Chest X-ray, AP view. Patient: 47 years old, sex M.
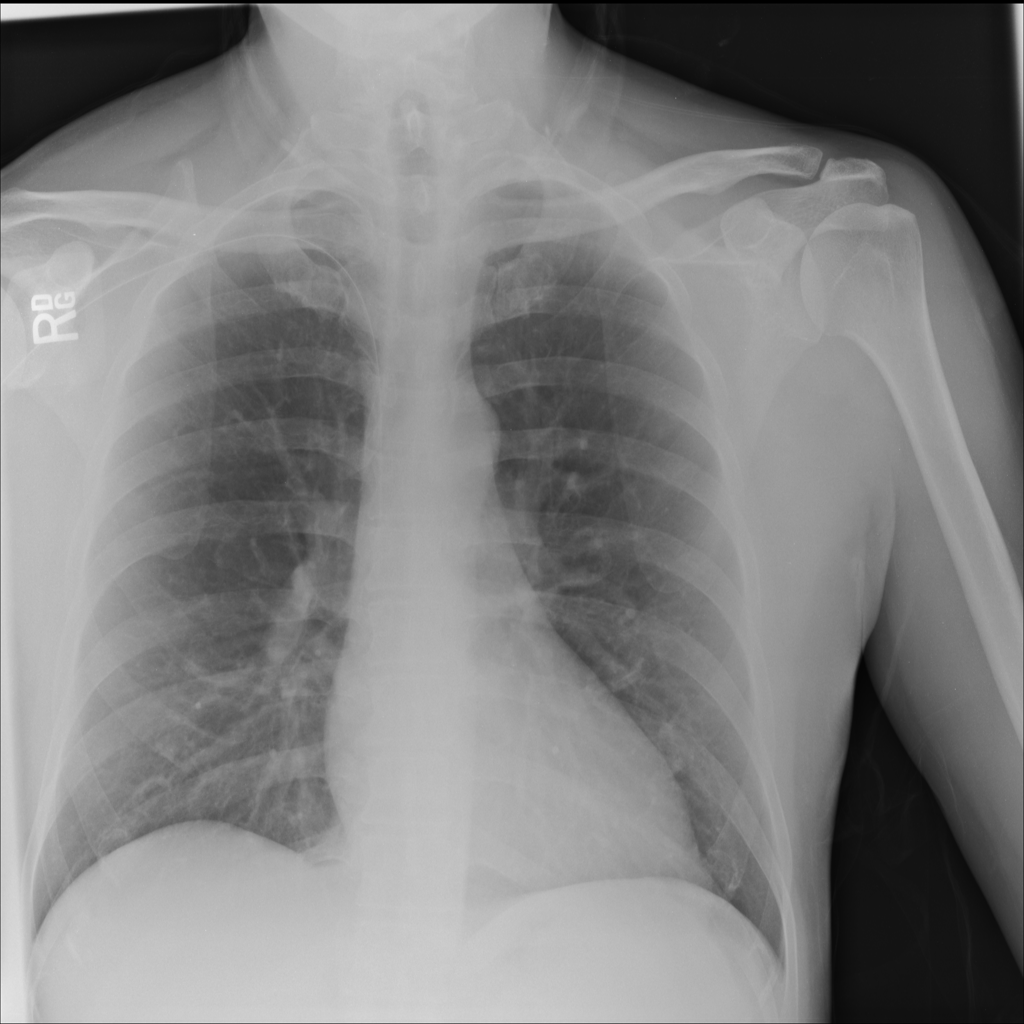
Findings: No Finding